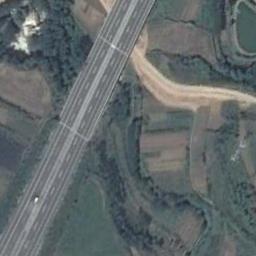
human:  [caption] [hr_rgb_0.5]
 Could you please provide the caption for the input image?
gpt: A straight freeway goes through the farmland and some trees .

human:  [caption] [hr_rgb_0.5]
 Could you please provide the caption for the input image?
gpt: There are large green lawns and green trees around the freeway, And there is a car on the freeway .

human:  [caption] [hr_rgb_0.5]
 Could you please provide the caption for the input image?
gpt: The freeway goes through the farmland and trees .

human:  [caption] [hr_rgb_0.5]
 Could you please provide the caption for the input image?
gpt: There was only one black car on the highway .

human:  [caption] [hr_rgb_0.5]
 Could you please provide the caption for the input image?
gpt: There are some farmlands beside the freeway .